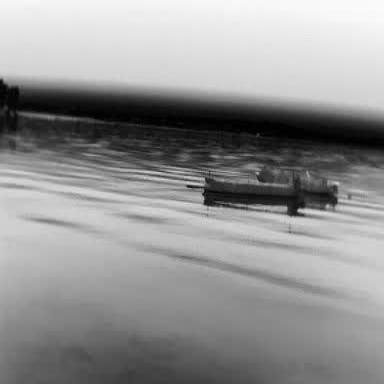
There is a liner in the infrared image.